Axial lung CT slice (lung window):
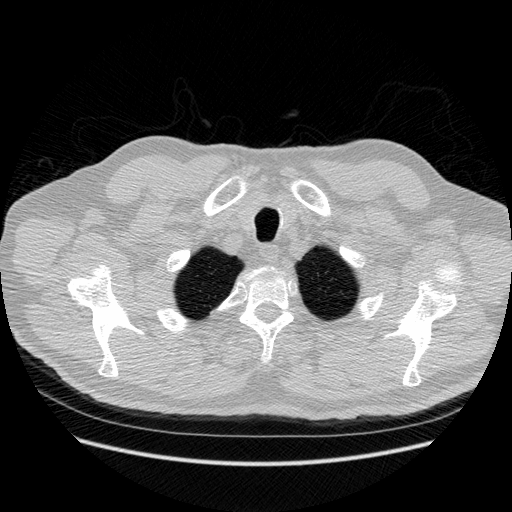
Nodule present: no